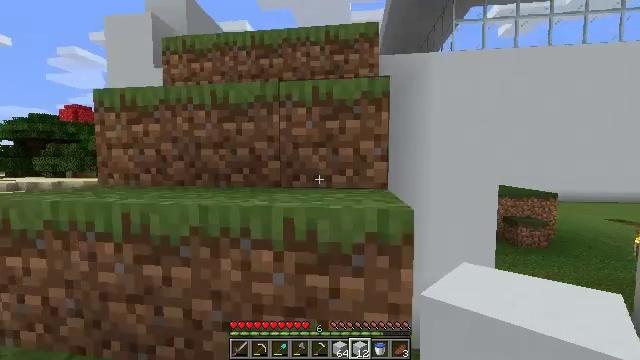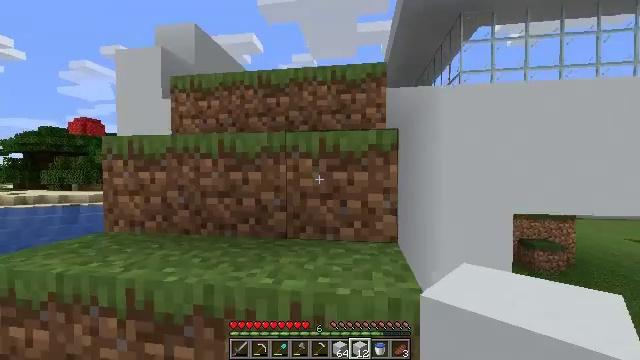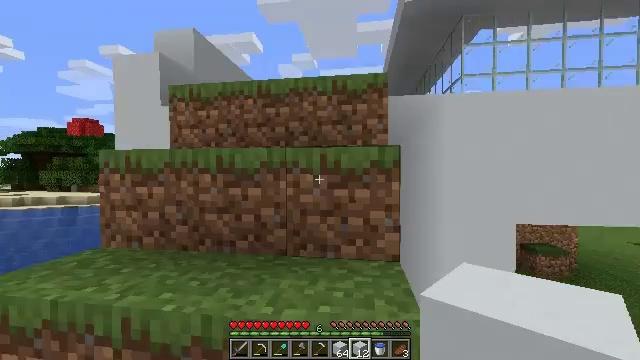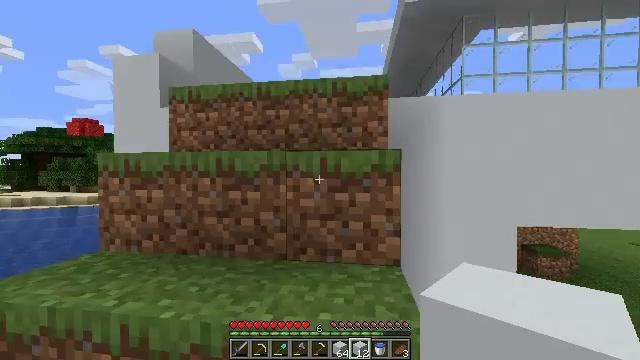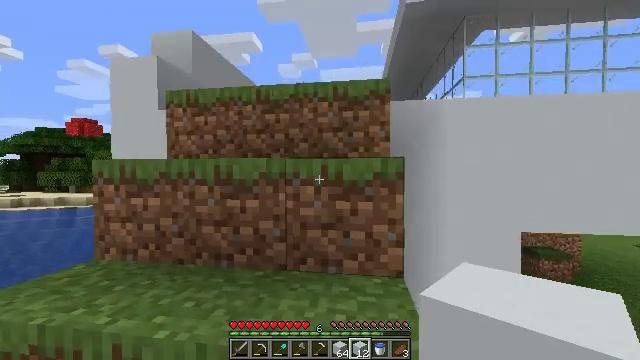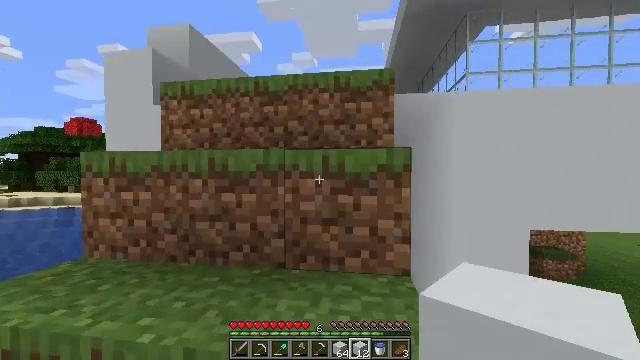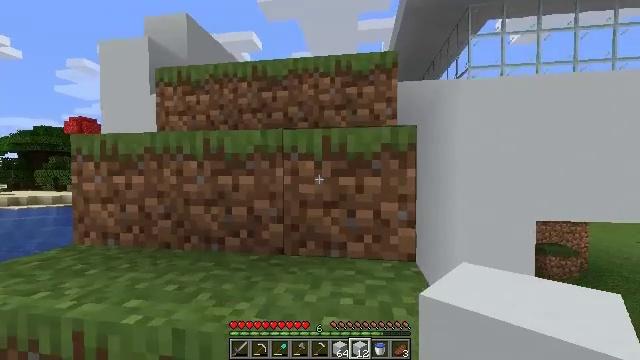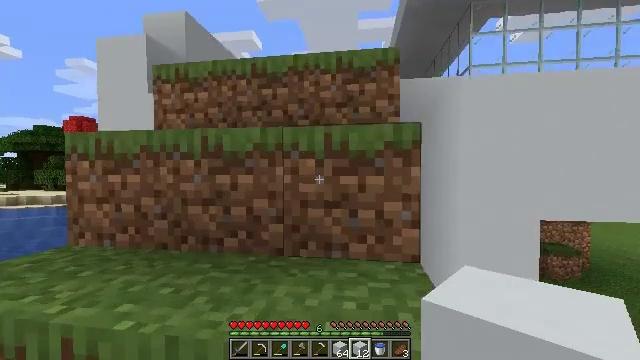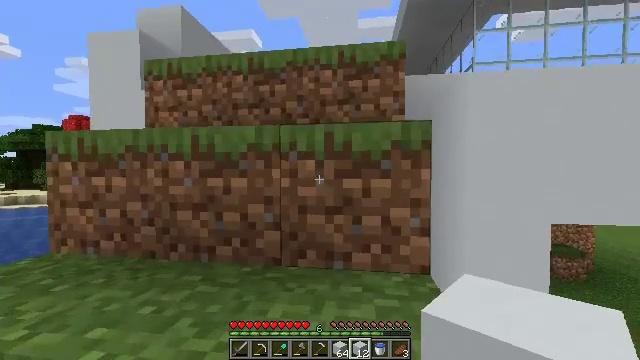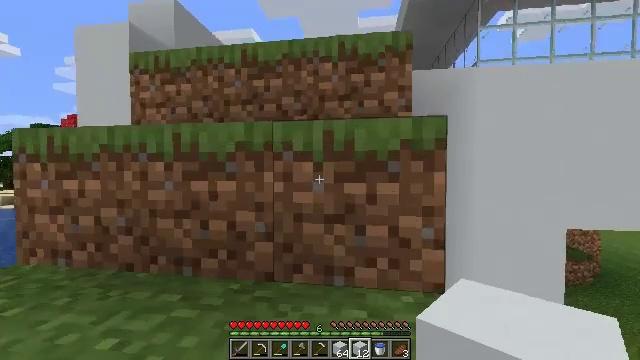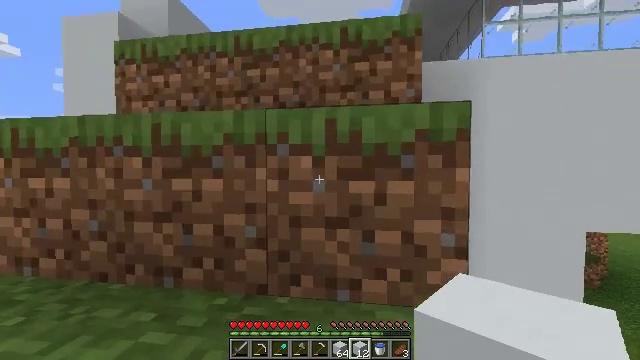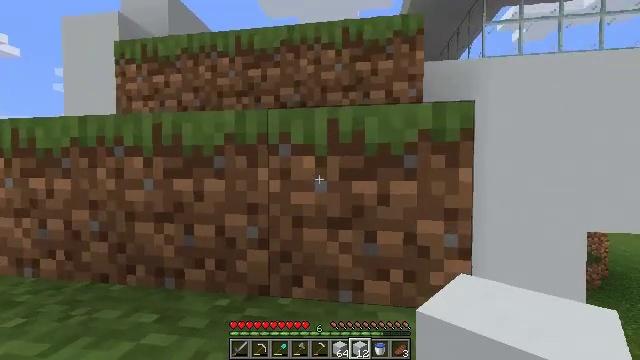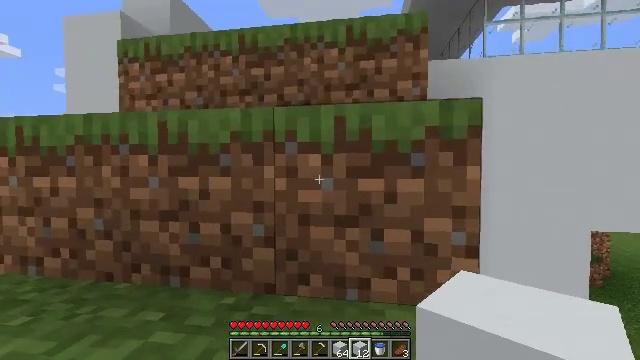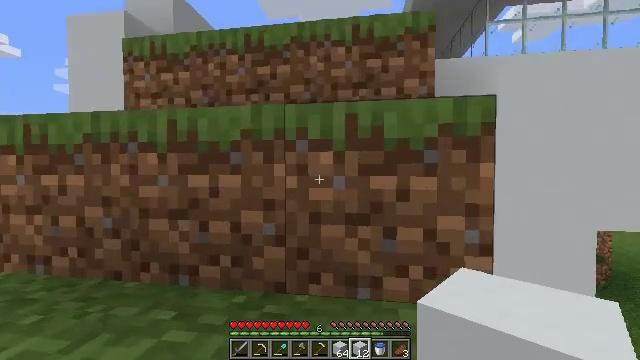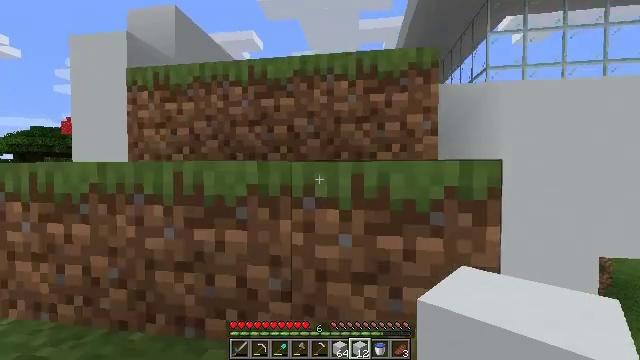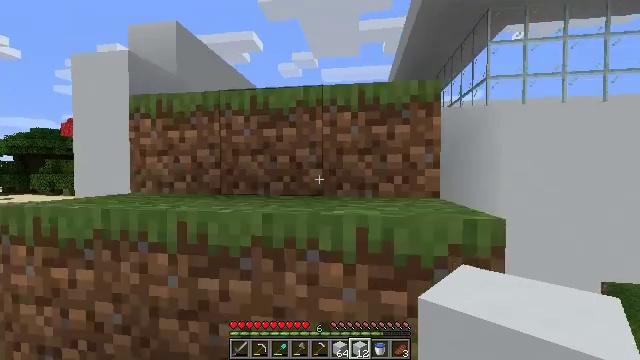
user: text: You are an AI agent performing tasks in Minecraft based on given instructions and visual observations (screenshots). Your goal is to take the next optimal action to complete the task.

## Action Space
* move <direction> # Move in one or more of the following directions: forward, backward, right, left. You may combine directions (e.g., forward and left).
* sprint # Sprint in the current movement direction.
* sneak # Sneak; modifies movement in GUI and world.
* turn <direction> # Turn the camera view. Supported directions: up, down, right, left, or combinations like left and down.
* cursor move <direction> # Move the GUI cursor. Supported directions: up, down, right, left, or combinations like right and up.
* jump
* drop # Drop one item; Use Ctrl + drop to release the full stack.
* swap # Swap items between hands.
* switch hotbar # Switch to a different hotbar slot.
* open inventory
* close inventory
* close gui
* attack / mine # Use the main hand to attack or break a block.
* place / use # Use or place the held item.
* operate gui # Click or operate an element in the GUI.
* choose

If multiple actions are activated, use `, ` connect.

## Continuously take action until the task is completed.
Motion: motion action
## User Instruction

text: drop white concrete
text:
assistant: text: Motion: move forward, turn left and up, jump
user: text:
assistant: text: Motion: move forward, jump
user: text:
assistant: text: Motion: move forward, jump
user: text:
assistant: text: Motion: move forward
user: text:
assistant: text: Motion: move forward
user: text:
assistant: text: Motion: move forward
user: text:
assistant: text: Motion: move forward
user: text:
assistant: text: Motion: move forward
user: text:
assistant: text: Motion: move forward
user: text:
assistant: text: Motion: move forward
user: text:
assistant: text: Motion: move forward
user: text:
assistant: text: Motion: move forward
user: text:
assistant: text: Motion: move forward
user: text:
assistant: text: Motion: move forward, jump
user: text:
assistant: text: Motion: move forward, jump
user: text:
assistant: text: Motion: move forward, jump
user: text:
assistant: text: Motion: move forward, jump
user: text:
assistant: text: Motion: move forward, jump
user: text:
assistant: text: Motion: move forward, jump
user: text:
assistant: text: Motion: move forward, jump
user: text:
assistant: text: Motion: move forward, jump
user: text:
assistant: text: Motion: move forward, jump
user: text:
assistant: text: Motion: move forward, jump
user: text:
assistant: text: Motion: move forward, jump
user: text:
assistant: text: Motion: move forward, jump
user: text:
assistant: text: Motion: move forward, jump
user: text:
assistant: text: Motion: move forward, jump
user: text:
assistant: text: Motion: move forward, jump
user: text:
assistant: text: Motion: move forward, jump
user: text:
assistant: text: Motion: move forward, jump